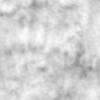
Label: no_change